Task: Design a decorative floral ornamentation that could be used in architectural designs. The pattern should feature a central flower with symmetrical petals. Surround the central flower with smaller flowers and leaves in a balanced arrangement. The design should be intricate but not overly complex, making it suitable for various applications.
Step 876:
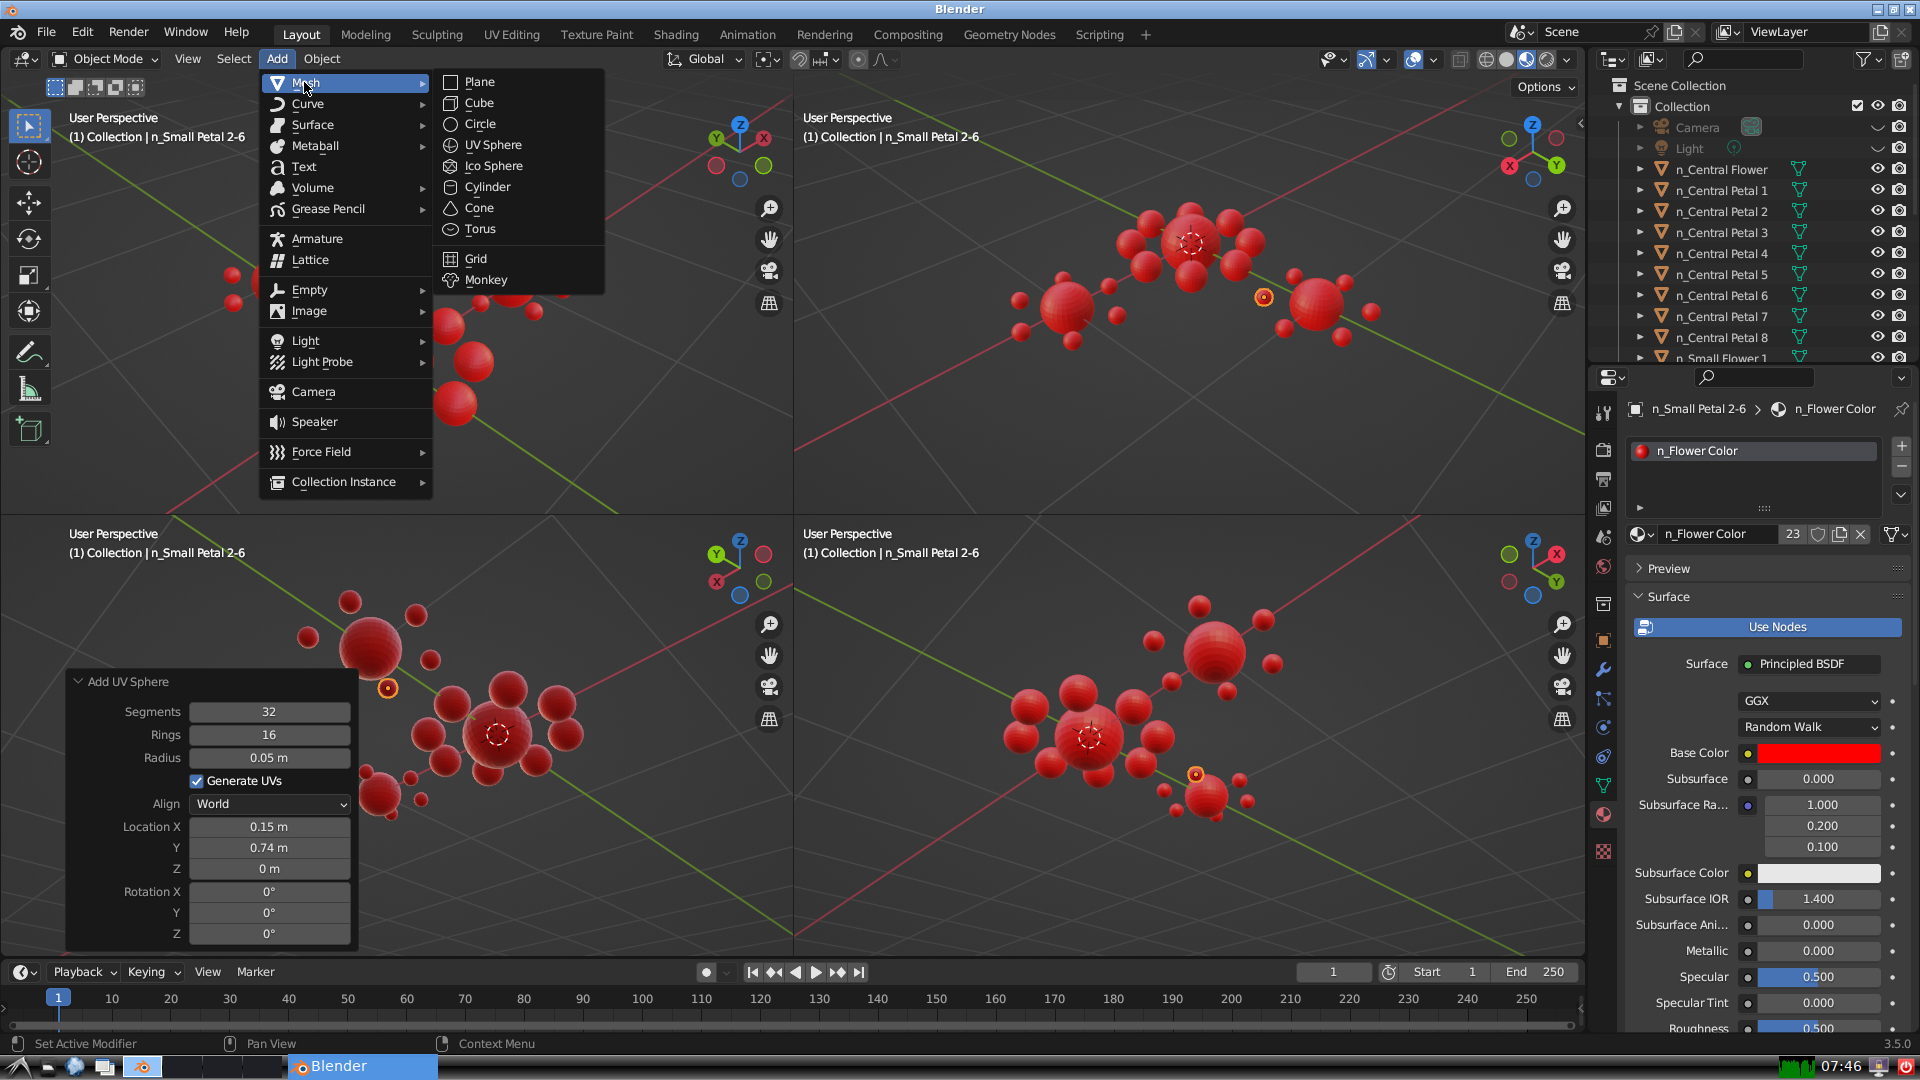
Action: {"mouse_move": [499, 144]}